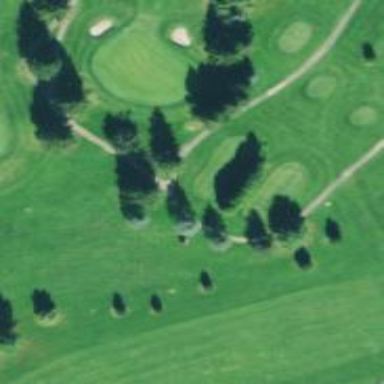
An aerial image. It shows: Path used for both walking and golf.